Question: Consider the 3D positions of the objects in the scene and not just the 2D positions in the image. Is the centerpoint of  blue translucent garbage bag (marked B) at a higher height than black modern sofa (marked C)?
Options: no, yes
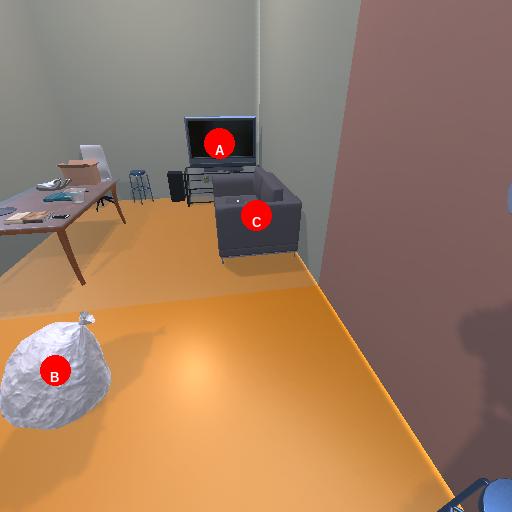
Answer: no